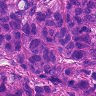
Metastatic tissue present: yes